Question: I have polymorphic model 'Images' and 'Post'/'Account' etc.
models:
'''
class Image < ActiveRecord::Base
...
belongs_to :imageable, polymorphic: true
...
end
class Post < ActiveRecord::Base
...
has_many :images, as: :imageable
accepts_nested_attributes_for :images
end
'''
Controller:
'''
class PostsController < ApplicationController
...
def new
@post = Post.new
@post.images.build
end
def edit
@post = Post.find(params[:id])
@post.images.build
end
def create
@post = Post.new(params[:post])
@post.images.build(params[:image])
...
end
def update
@post = Post.find(params[:id])
@post.images.build(params[:image])
...
end
'''
Form(simple_form)
'''
= simple_form_for @post do |f|
...
= f.simple_fields_for :images do |i|
= i.input :photo, as: :file, input_html: { multiple: 'multiple', name: "image[][photo]"}, label: t(:photo)
...
= f.submit class: "btn"
'''
The problem is that when you create a post everything works fine, but when I want to edit this post, I can see the buttons with existing images and a button for a new image.

How I can in edit form remove the button for existing image and leave only the button for a new image. (Ideally, it would place the existing images with link to delete and button to attach new image). Thanks
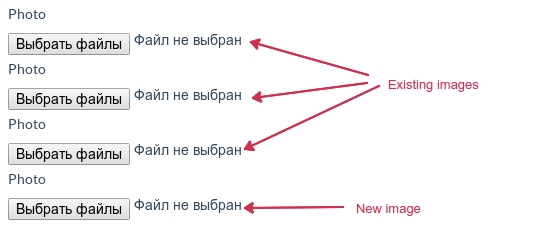
Answer: Ok. I found the answer:
'''
= f.fields_for :images do |i|
- if i.object.photo?
= i.link_to_remove "Delete"
= image_tag i.object.photo_url(:wide)
%br
- else
= i.input :photo, as: :file, input_html: { multiple: 'multiple', name: "image[][photo]"}
'''